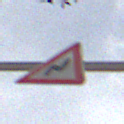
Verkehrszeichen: DoppelkurveRechts
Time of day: MorningAfternoon
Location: Outdoor (Suburban)
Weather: PartlyCloudy
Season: NotSpecified
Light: Natural